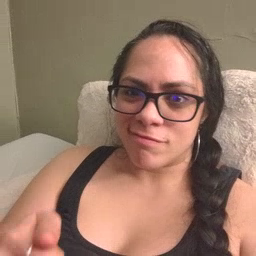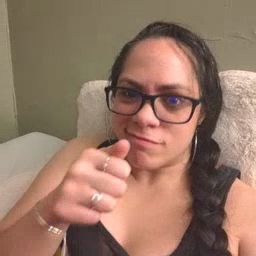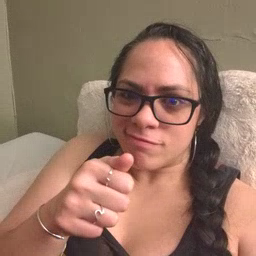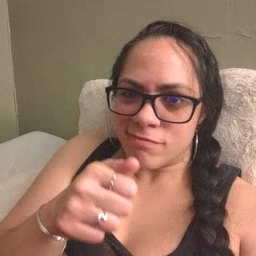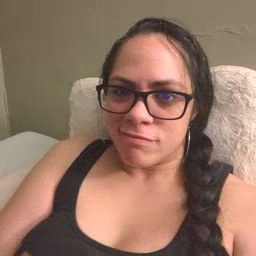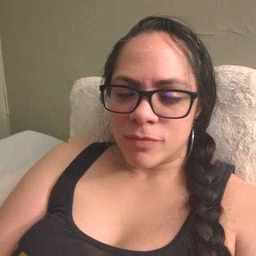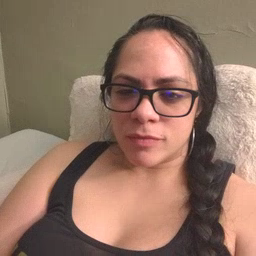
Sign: hide